Question: First, open chrome devtools, trigger
And then hover the first div, you will find that if you remove the 'transition' property, only first div is repainted, but if you add the 'transition' property, the page will be repainted, is there anyone could explain this?
'''
div {
width: 100px;
height: 100px;
}
div:first-child {
margin-bottom: 100px;
}
div:first-child:hover {
transform: scale(1.4);
transition: all .3s;
background-color: red;
}
'''
'''
<div> 11111111111111111 </div>
<div> 222222222222222222 </div>
'''
JSFiddle demo: <URL>
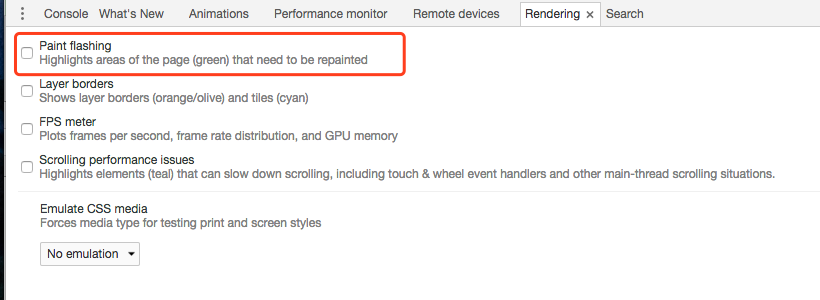
Answer: There are 2 things that you should do to improve performance.
The first one is to declare only transition to the properties that you are interested to change.
But the root of repainting issue is that Chrome is now using the new style will-change. If you declare it adequately, the repaint will now be what you are expecting.
About the reason why the Chrome team decided to stop trying to optimize this automatically and rely on the developper declaring it, I have really no idea.
reference <URL>
<URL>
'''
div {
width: 100px;
height: 100px;
}
div:first-child {
margin-bottom: 100px;
will-change: transform, background-color;
}
div:first-child:hover {
transform: scale(1.4);
transition: transform .3s, background-color .3s;
background-color: red;
}
'''
'''
<div> 11111111111111111 </div>
<div> 222222222222222222 </div>
'''